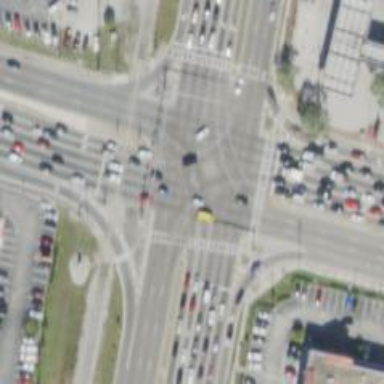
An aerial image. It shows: Marked crossing on footway.